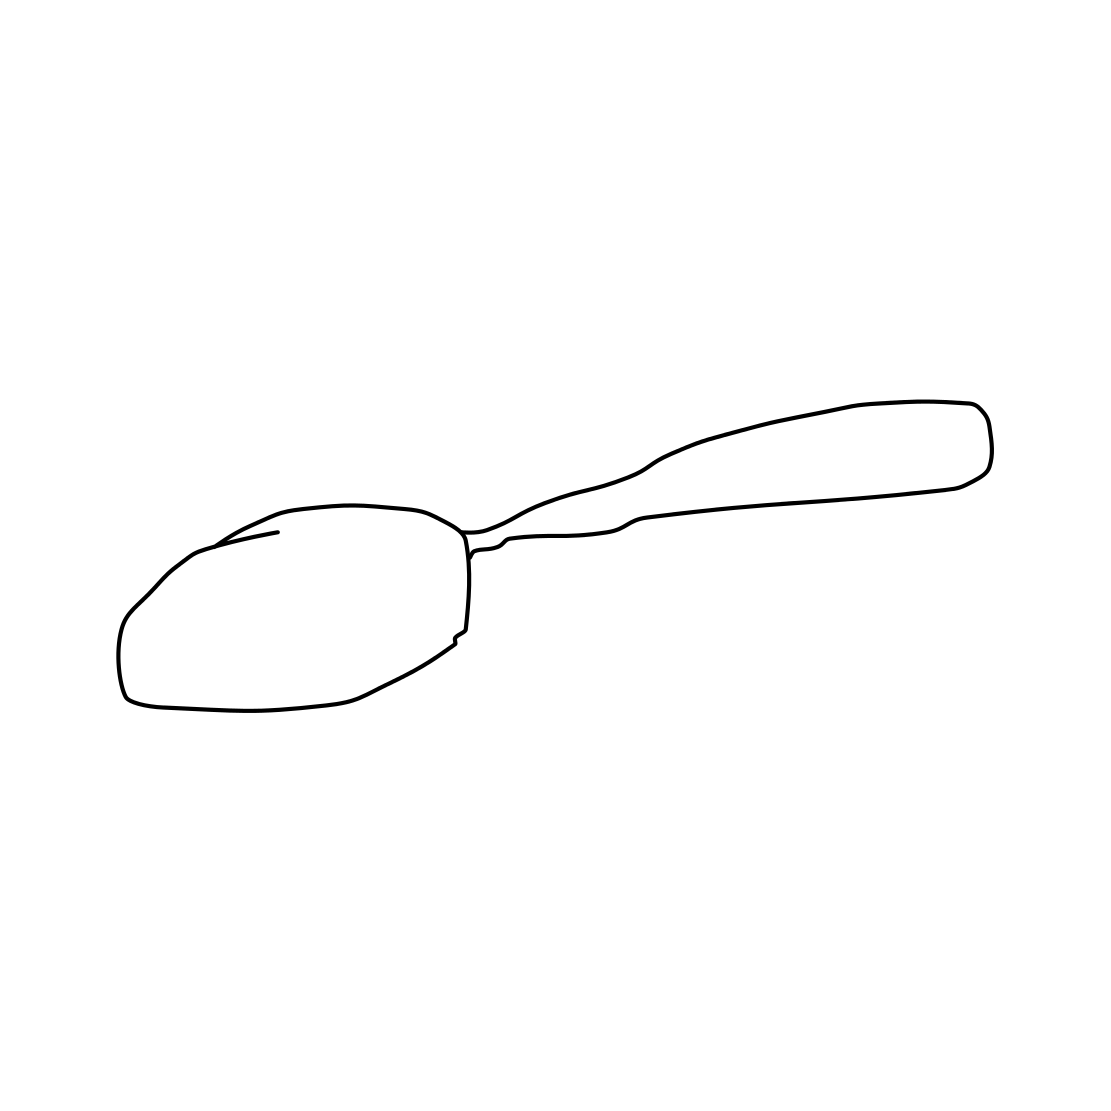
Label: spoon